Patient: sex F, age 26
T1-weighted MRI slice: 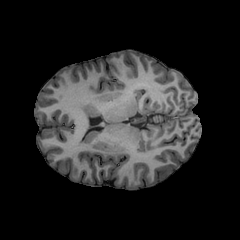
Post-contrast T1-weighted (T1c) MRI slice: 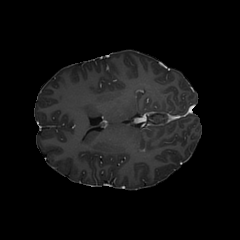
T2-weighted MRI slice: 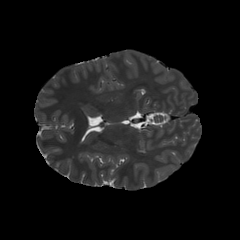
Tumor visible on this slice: no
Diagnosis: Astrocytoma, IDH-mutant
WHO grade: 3